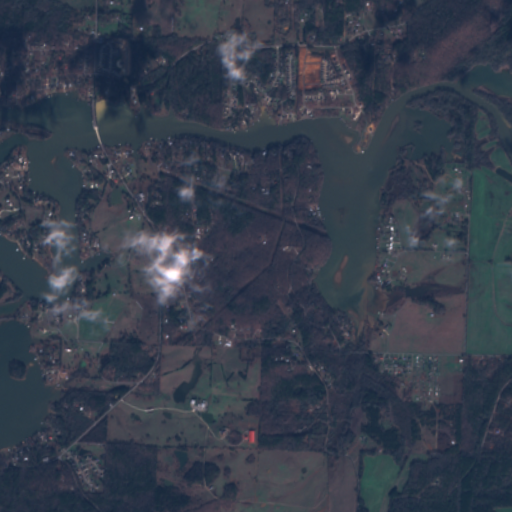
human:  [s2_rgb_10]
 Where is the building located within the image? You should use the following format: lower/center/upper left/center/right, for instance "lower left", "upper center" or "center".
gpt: The building is located in the lower left of the image.
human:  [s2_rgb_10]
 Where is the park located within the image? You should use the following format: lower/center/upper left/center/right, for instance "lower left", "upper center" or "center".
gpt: There is no park in the image.